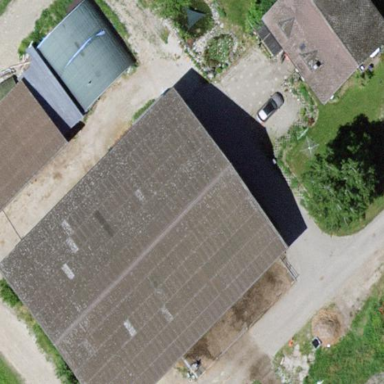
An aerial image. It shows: Farmyard area.